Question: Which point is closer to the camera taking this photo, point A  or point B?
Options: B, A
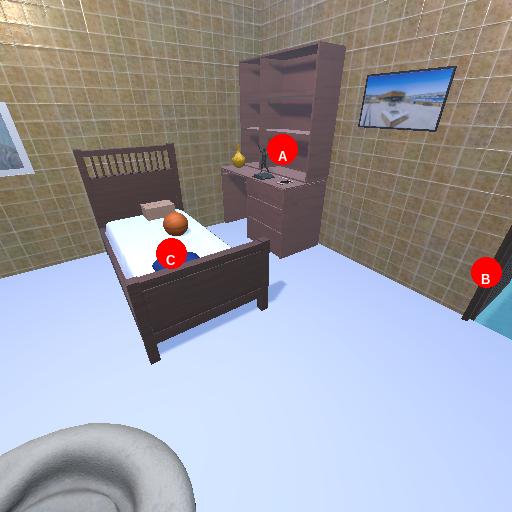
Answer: B